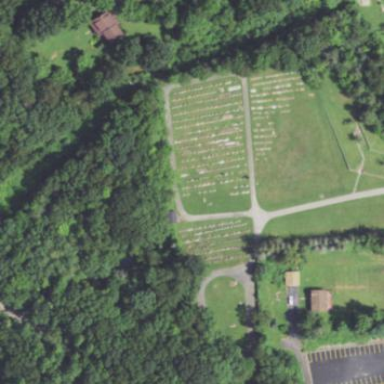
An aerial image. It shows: Cemetery.